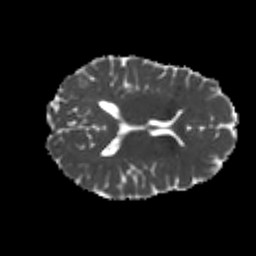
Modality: MD
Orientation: axial
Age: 23
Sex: female
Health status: healthy
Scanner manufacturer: philips
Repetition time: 7.386 s
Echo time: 0.08599 s